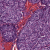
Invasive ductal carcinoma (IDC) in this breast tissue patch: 1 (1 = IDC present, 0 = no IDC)